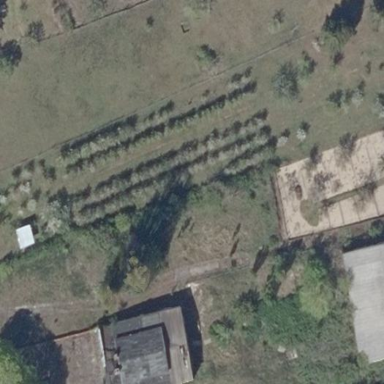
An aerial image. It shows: Orchard.